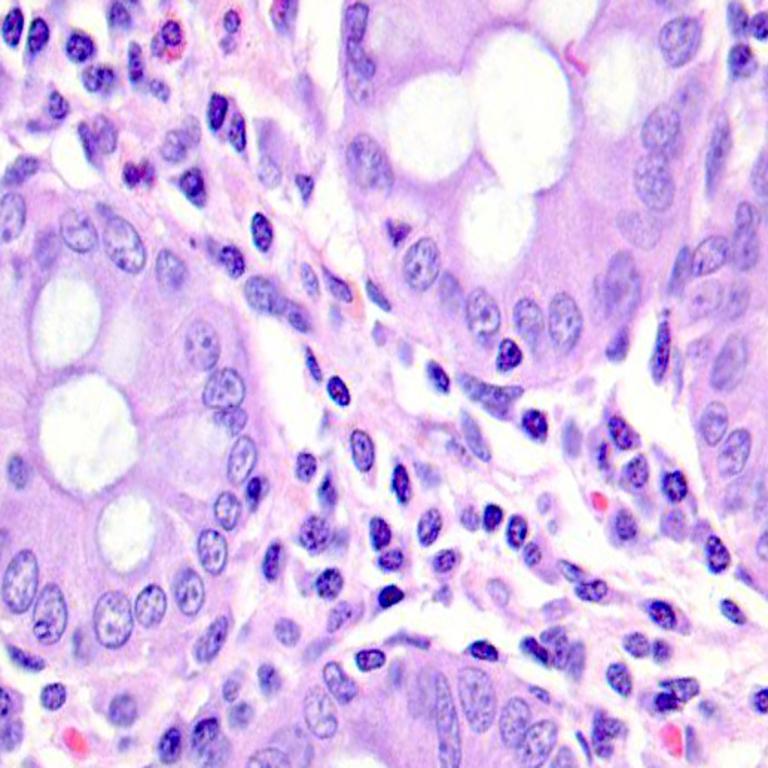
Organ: colon
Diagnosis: benign